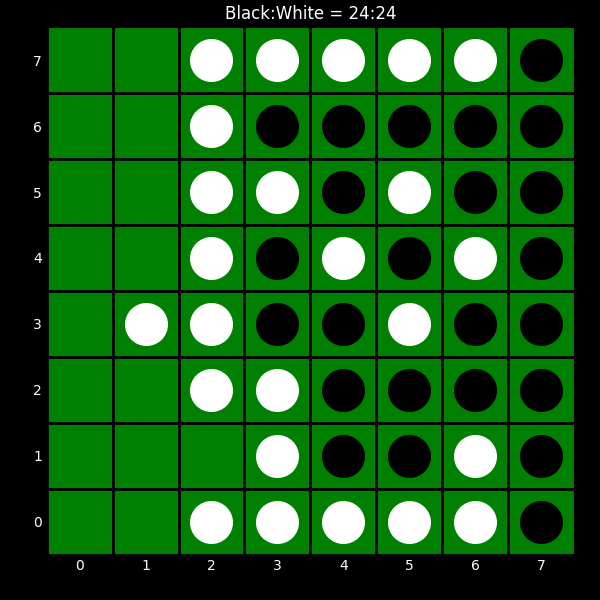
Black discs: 24
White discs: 24